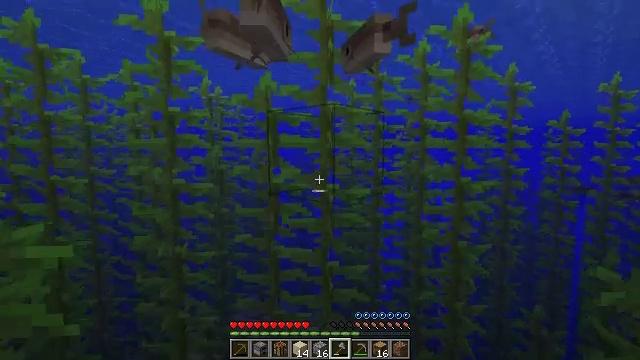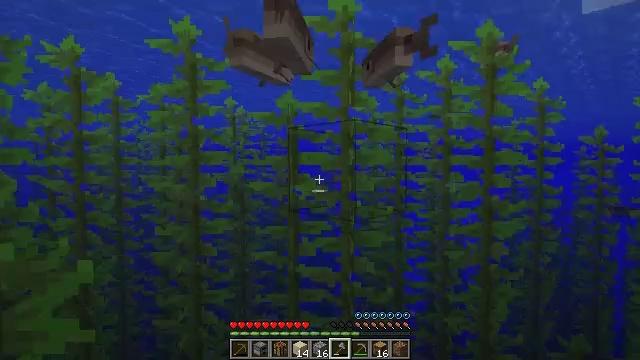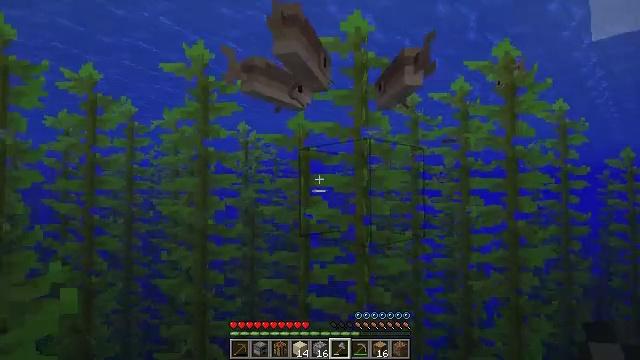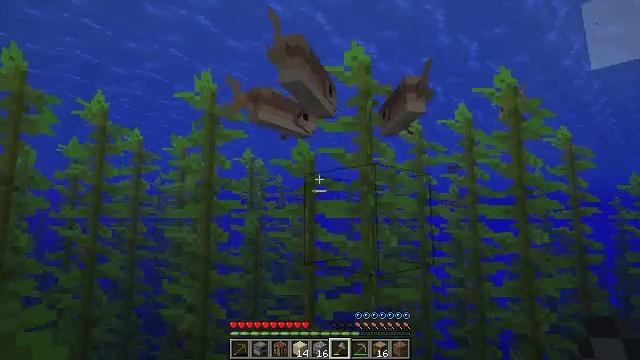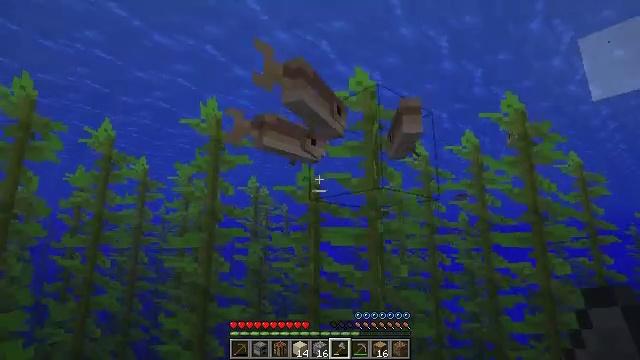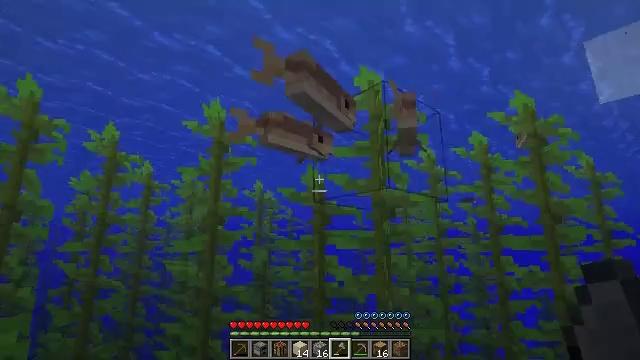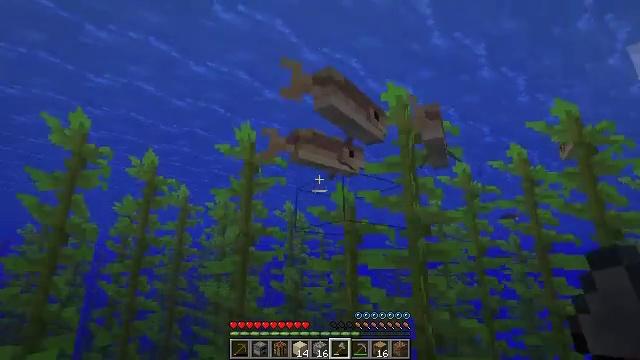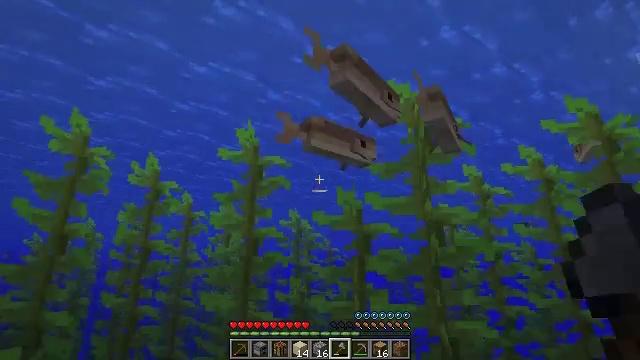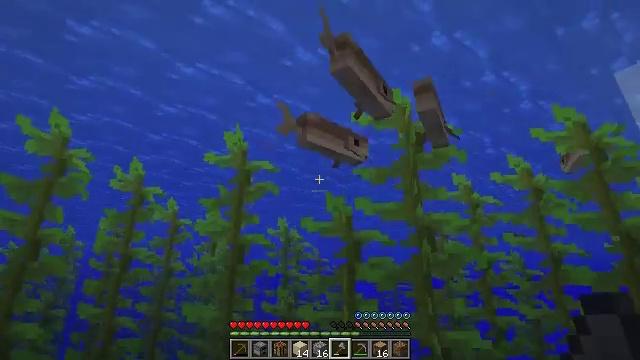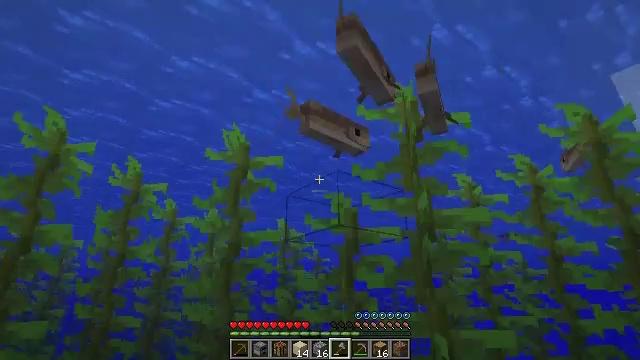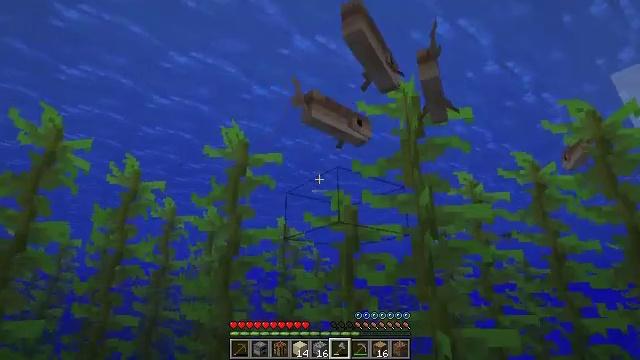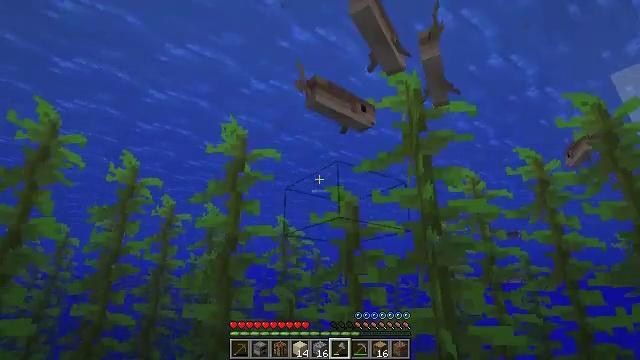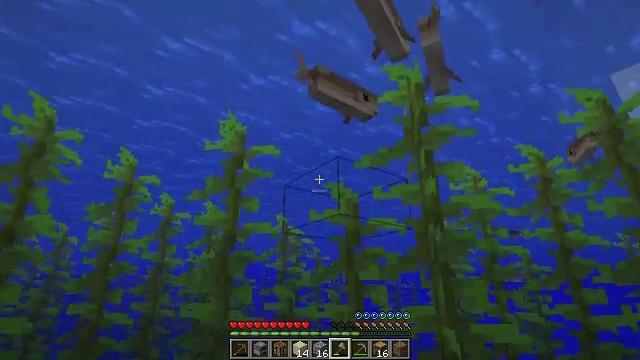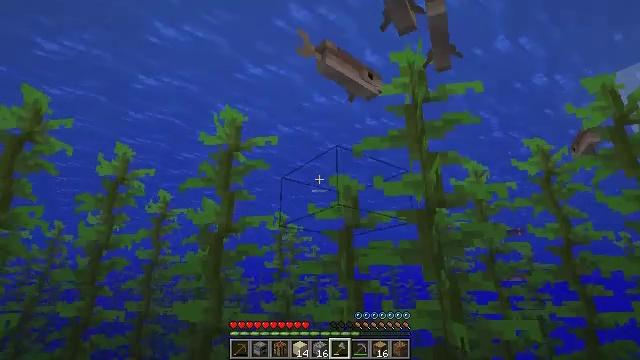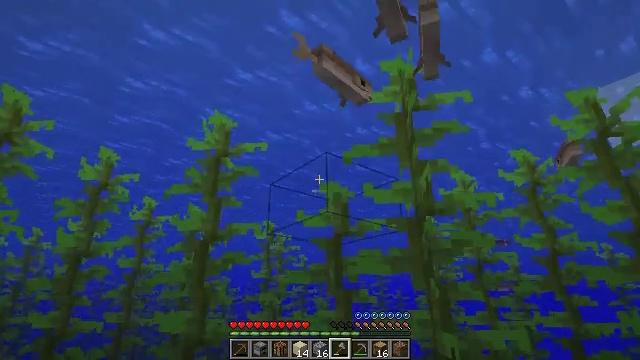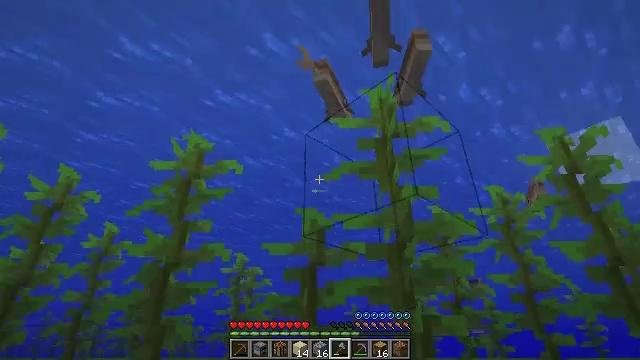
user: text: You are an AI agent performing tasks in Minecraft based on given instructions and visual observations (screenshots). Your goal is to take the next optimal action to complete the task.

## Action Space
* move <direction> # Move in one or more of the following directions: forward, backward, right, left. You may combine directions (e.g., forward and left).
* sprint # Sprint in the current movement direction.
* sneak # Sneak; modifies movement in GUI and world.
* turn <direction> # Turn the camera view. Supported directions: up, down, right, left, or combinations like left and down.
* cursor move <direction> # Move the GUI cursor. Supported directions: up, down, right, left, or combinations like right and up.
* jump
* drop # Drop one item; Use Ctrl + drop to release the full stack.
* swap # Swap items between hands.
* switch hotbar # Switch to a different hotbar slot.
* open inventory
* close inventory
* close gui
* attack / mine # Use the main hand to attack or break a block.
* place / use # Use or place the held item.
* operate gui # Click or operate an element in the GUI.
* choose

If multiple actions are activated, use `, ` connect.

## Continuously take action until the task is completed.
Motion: motion action
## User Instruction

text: Mine the kelp plant underwater.
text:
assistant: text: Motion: move forward, turn left and up
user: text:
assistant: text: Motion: move forward, turn left and up
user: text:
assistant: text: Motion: move forward, turn up
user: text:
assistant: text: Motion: move forward, turn left and up
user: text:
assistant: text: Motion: move forward
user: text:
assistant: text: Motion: move forward, turn left and up
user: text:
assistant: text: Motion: move forward, turn left and up
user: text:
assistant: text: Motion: move forward, turn right and up, attack / mine
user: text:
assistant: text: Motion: move forward, attack / mine
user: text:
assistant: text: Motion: move forward, attack / mine
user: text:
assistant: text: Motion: move forward, attack / mine
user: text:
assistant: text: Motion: move forward
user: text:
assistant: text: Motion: move forward
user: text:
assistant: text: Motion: move forward, turn right and up
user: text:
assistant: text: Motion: move forward, turn right and up
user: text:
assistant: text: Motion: move forward, turn right and up
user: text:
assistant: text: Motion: move forward, turn right and up
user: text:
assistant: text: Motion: move forward, turn right and up
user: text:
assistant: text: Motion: move forward
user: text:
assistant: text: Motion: move forward
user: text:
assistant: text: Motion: move forward, attack / mine
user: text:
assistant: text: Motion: move forward, attack / mine
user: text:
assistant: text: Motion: move forward, attack / mine
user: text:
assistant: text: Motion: move forward, attack / mine
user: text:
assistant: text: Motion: move forward
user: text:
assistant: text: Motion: no_op